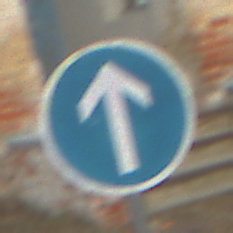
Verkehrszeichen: VorgeschriebeneFahrtrichtungGeradeaus
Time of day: MorningAfternoon
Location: Outdoor (Nature)
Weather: PartlyCloudy
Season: Autumn
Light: Natural